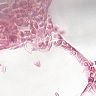
Metastatic tissue present: no